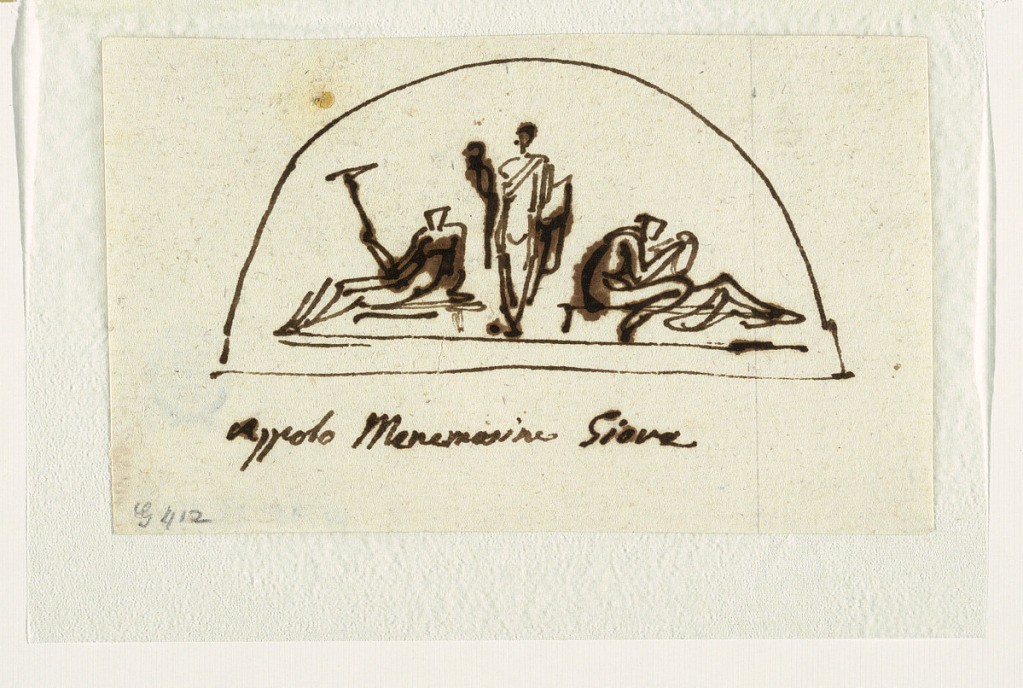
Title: Design for Lunette with Apollo, Mnemosyne and Jove
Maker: Felice Giani, Italian, 1758–1823
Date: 1812
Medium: Pen and brown ink on laid paper
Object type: Drawing
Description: In center, standing figure holds tablet or book in left arm.  Figure is flanked by two seated figures; the left one holds a torch (?), while the right one writes on tablet  Written in ink beneath: "Appolo Menemosine Giove."